Question: I have a bar chart made with the c# .net chart control that looks like the following:

As you can see there is a space between each pair of red and blue bars on the chart. Is there a way to remove those spaces?
Thanks in advance!
EDIT:
Here are the lines from the designer
'''
chartArea1.Name = "ChartArea1";
this.CHRT_DPS_HPS.ChartAreas.Add(chartArea1);
legend1.Name = "Legend1";
this.CHRT_DPS_HPS.Legends.Add(legend1);
this.CHRT_DPS_HPS.Location = new System.Drawing.Point(3, 271);
this.CHRT_DPS_HPS.Name = "CHRT_DPS_HPS";
series1.ChartArea = "ChartArea1";
series1.ChartType = System.Windows.Forms.DataVisualization.Charting.SeriesChartType.Bar;
series1.Color = System.Drawing.Color.Red;
series1.Legend = "Legend1";
series1.MarkerBorderWidth = 0;
series1.Name = "DPS";
series1.XValueType = System.Windows.Forms.DataVisualization.Charting.ChartValueType.String;
series1.YValueType = System.Windows.Forms.DataVisualization.Charting.ChartValueType.Double;
series2.ChartArea = "ChartArea1";
series2.ChartType = System.Windows.Forms.DataVisualization.Charting.SeriesChartType.Bar;
series2.Legend = "Legend1";
series2.MarkerBorderWidth = 0;
series2.Name = "HPS";
series2.XValueType = System.Windows.Forms.DataVisualization.Charting.ChartValueType.String;
series2.YValueType = System.Windows.Forms.DataVisualization.Charting.ChartValueType.Double;
this.CHRT_DPS_HPS.Series.Add(series1);
this.CHRT_DPS_HPS.Series.Add(series2);
this.CHRT_DPS_HPS.Size = new System.Drawing.Size(1199, 300);
this.CHRT_DPS_HPS.TabIndex = 1;
this.CHRT_DPS_HPS.Text = "CHRT_DPS_HPS";
title1.Name = "Title1";
title1.Text = "DPS Chart";
this.CHRT_DPS_HPS.Titles.Add(title1);
'''
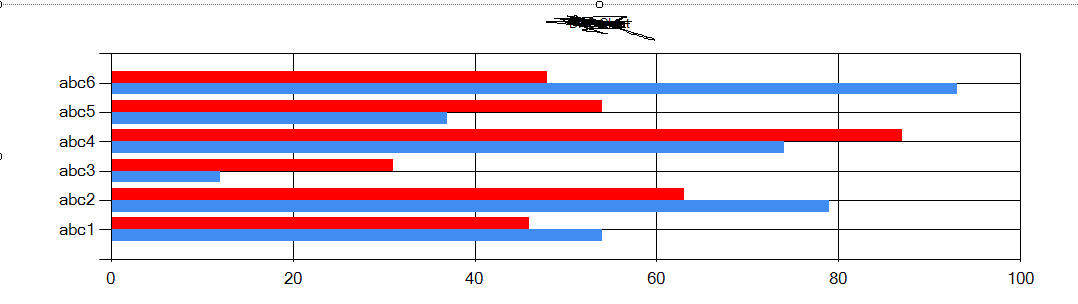
Answer: You need to set a custom property for that chart type.
Use this for each series (my code specifies series zero):
'''
chart1.Series[0]["PointWidth"] = "1";
'''
Replace the zero with the name and or indices of your series.
By the way - as much as it does have its limitations here and there - Microsoft Charting is quite a capable charting library! You just have to read the documentation. In this case, this chart type has special custom properties you can utilize.
This worked in my test application. Let me know if it does not work with yours and I will perform further troubleshooting.
As I am new and trying to gain rep, please mark my response as the answer if it is correct. Thank you.